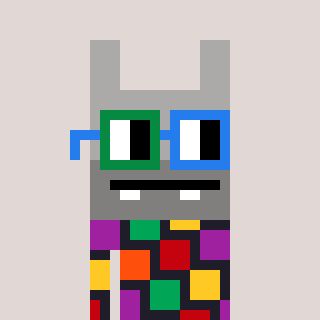
a pixel art character with square green and blue glasses, a rabbit-shaped head and a grayscale-colored body on a warm background